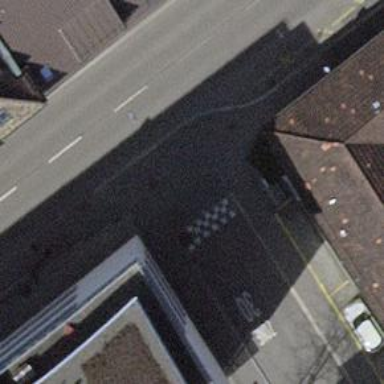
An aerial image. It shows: Unmarked crossing with traffic calming table on the road.